七年级 · 度量几何学
在矩形 $A B C D$ 内, 将两张边长分别为 $a$ 和 $b(a>b)$ 的正方形纸片按图 1, 图 2 两种方式放置 (图 1, 图 2 中两张正方形纸片均有部分重叠）, 矩形中未被这两张正方形纸片覆盖的部分用阴影表示, 设图 1 中阴影部分的面积为 $S_{1}$, 图 2 中阴影部分的面积为 $S_{2}$. 当 $A D-A B=2$ 时, $S_{2}-S_{1}$ 的值为 $(\quad)$

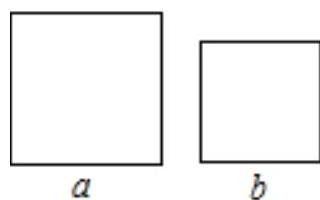
A. $2 a$
B. $2 b$
答案: B
解析: 解: $S_{1}=(A B-a) \cdot a+(C D-b) \quad(A D-a)=(A B-a) \cdot a+(A B-b)(A D-a)$,

$S_{2}=A B(A D-a)+(a-b)(A B-a)$,

$\therefore S_{2}-S_{1}=A B(A D-a)+(a-b) \quad(A B-a)-(A B-a) \cdot a-(A B-b) \quad(A D-a)$

$=(A D-a)(A B-A B+b)+(A B-a)(a-b-a)$

$=b \cdot A D-a b-b \cdot A B+a b=b(A D-A B)=2 b$.

利用面积的和差分别表示出 $S_{1}$ 和 $S_{2}$, 然后利用整式的混合运算计算它们的差.